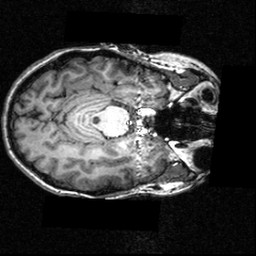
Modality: T1w
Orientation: axial
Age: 16
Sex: female
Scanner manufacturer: siemens
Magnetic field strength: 3.951 T
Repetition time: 1.5 s
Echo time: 0.00335 s